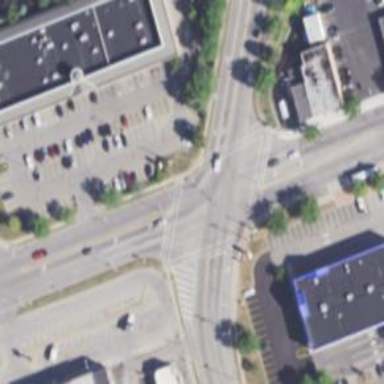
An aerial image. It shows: Marked crossing on the road.